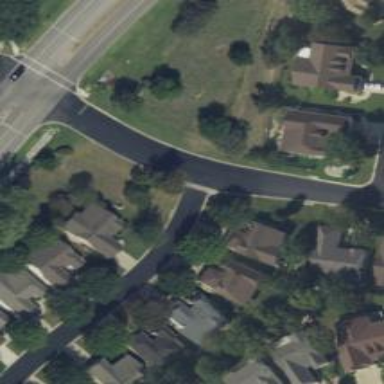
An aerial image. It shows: Residential road.